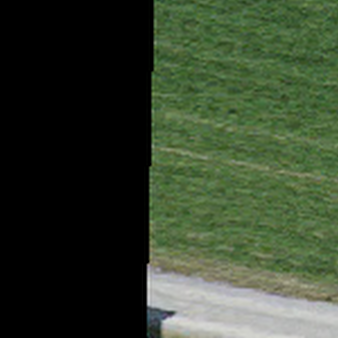
Label: other